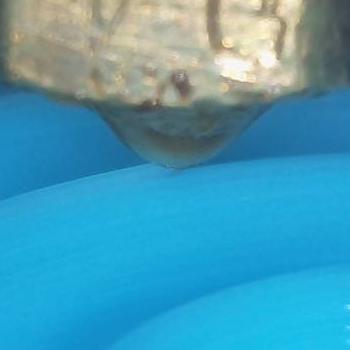
Flow rate: 59%